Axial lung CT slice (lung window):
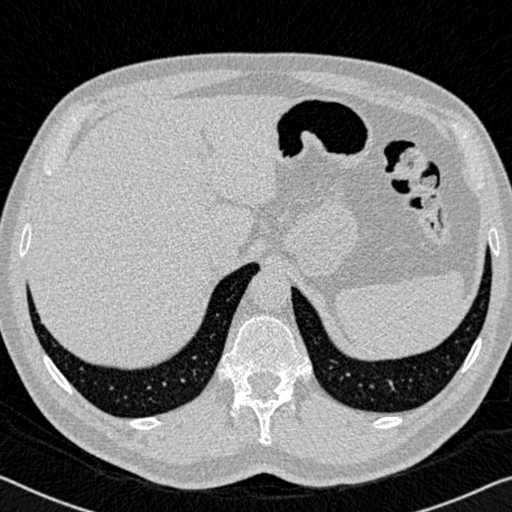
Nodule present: no